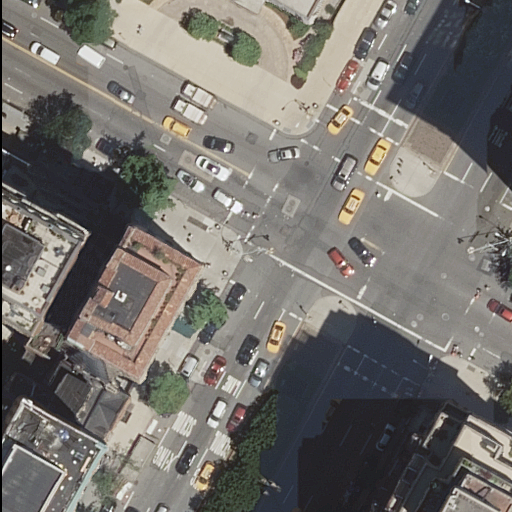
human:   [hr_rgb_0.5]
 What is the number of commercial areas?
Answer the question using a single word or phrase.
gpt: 0

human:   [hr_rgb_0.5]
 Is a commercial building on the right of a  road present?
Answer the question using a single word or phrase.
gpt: no

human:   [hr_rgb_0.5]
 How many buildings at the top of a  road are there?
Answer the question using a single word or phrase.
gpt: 3

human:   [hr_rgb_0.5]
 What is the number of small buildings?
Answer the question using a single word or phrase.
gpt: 2

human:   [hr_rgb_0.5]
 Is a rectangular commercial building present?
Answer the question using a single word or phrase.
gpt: no

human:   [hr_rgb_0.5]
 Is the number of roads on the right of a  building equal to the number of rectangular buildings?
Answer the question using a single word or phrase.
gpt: no

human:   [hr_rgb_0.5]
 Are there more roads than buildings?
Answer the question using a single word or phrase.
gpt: no

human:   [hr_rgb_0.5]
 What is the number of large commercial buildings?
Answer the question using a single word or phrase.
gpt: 0

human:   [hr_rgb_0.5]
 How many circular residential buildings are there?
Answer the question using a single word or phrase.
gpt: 0

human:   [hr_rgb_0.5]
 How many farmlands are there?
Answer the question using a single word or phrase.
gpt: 0

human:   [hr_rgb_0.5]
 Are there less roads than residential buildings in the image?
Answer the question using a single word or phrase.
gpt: yes

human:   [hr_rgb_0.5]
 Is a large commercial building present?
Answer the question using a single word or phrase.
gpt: no

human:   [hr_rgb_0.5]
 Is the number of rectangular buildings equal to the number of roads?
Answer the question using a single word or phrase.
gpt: no

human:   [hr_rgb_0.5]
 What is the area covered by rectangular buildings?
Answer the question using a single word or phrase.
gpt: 1634m2

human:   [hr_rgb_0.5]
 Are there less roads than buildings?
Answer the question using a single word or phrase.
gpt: yes

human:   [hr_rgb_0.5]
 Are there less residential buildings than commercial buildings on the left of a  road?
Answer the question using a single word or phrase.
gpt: no

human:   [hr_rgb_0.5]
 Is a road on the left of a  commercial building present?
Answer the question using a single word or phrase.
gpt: no

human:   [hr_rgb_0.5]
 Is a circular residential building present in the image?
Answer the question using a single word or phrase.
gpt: no

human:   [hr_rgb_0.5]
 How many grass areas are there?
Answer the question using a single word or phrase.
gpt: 0

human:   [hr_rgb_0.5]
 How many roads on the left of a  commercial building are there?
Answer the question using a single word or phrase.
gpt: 0

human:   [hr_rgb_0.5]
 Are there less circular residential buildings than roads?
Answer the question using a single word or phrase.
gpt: yes

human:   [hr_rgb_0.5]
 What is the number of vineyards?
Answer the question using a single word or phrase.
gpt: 0

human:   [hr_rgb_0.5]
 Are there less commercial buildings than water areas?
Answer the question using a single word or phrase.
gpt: no

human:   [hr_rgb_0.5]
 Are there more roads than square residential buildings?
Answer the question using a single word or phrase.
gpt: yes

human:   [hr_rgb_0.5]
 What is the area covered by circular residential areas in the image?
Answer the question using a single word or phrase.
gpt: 0m2

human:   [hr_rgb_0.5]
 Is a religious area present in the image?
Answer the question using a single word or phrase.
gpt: no

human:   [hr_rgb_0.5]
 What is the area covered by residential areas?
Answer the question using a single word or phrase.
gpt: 0m2

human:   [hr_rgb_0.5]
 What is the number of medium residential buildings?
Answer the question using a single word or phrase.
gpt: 6

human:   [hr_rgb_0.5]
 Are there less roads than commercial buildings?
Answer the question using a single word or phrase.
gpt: no

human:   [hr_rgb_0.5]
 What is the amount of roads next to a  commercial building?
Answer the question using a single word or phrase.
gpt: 0

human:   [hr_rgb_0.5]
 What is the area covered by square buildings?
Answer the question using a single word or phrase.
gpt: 0m2

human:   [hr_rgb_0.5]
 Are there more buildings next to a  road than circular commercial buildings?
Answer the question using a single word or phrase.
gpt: yes

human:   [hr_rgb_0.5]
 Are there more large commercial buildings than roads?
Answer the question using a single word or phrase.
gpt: no

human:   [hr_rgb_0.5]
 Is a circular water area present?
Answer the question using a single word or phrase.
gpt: no

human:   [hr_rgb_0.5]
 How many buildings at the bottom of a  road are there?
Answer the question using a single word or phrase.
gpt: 5

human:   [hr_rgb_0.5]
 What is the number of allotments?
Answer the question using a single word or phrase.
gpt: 0